Question: I've build a push notification using Big Picture Style as show <URL>.
Is it possible to mix Big picture Style and Big Text Style as shown in the attached photo? How do I do it?

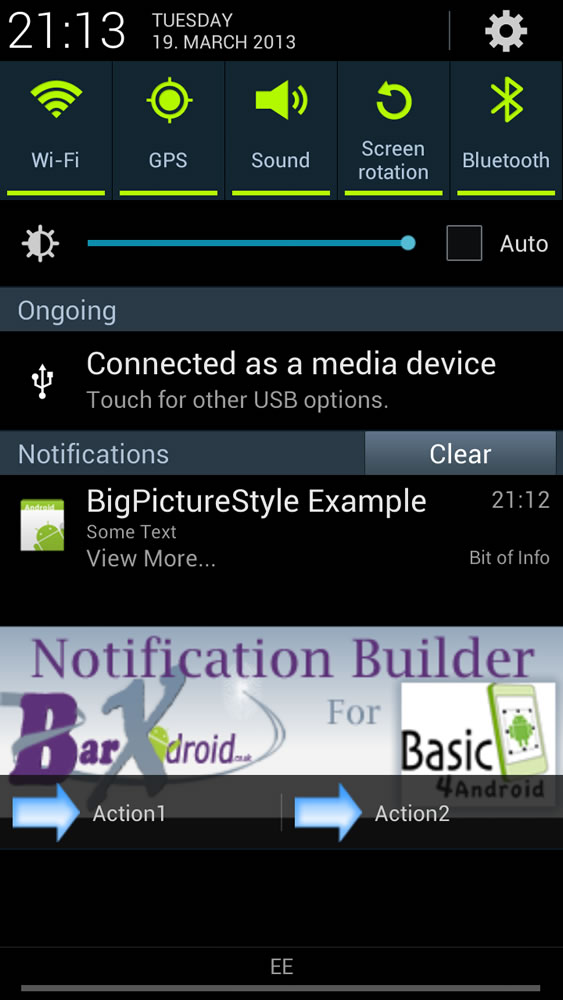
Answer: You should be able to do it this way:
'''
Notification notif = new Notification.Builder(context)
.setContentTitle("Title")
.setContentText("content")
.setSmallIcon(R.drawable.ic_small)
.setLargeIcon(bitmap)
.setStyle(new Notification.BigPictureStyle()
.bigPicture(bigBitmap)
.setBigContentTitle("big title"))
.build();
'''
<URL>